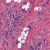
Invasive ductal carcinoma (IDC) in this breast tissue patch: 1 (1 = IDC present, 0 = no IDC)